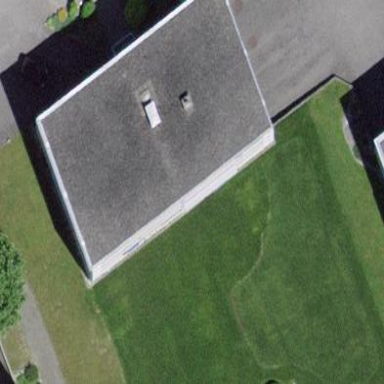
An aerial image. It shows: Building with apartments and flat roof.